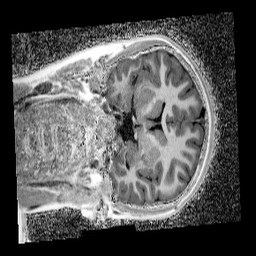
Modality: UNIT1_denoised
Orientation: coronal
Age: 12
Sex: female
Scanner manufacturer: siemens
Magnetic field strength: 3 T
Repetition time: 4 s
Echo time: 0.00299 s